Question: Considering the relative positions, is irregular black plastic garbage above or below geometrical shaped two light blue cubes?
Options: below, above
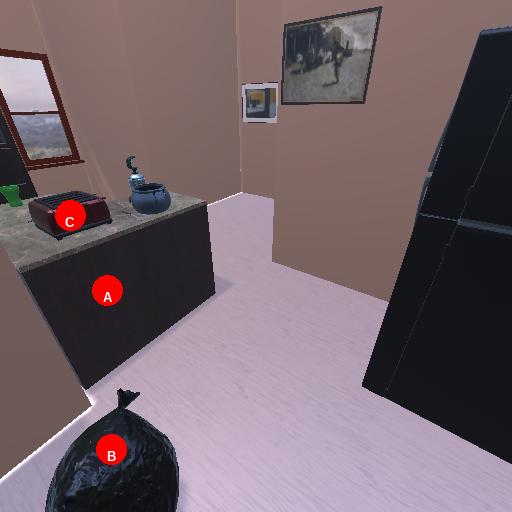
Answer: below